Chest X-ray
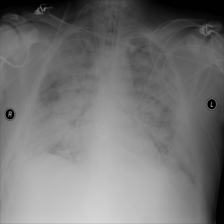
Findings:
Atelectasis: negative
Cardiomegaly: negative
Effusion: negative
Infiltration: positive
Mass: negative
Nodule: negative
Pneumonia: negative
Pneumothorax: negative
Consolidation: negative
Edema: negative
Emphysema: negative
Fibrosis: negative
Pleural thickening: negative
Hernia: negative